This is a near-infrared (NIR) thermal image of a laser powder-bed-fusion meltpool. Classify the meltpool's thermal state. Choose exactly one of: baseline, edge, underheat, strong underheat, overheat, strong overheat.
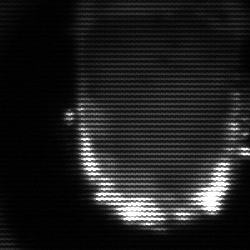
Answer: baseline